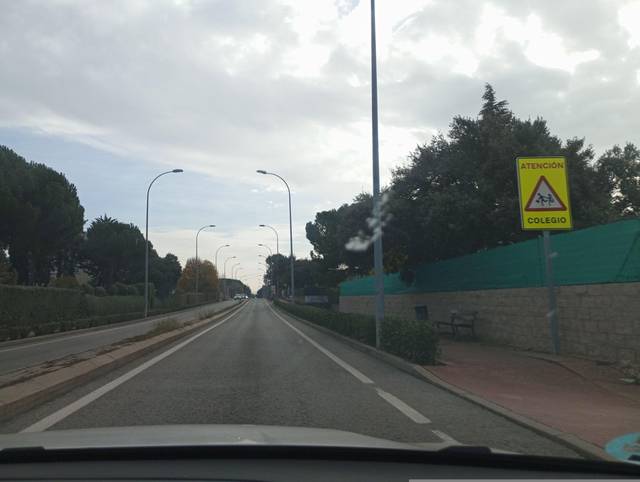
Region: Spain
Coordinates: 40.576, -4.012